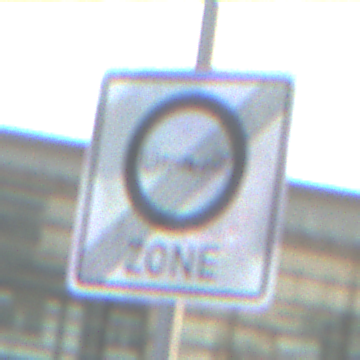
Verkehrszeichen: EndeUmweltzone
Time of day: SunriseSunset
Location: Outdoor (Urban)
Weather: PartlyCloudy
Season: NotSpecified
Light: Natural